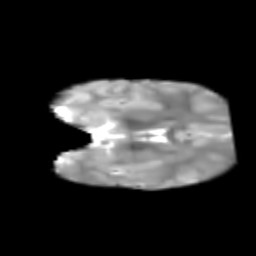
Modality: T2w
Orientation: coronal
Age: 7
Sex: female
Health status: healthy